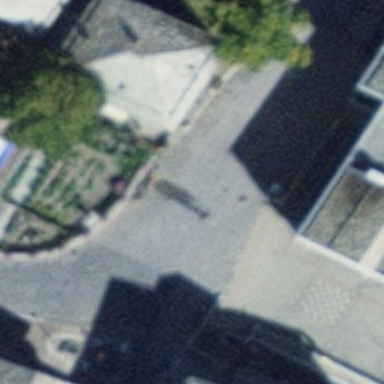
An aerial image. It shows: Square.